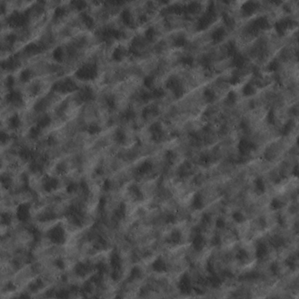
Label: non_frost